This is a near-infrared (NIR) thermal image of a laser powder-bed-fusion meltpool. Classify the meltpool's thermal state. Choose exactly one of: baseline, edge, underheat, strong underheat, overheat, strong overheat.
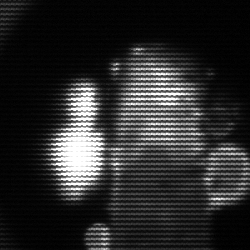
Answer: strong underheat